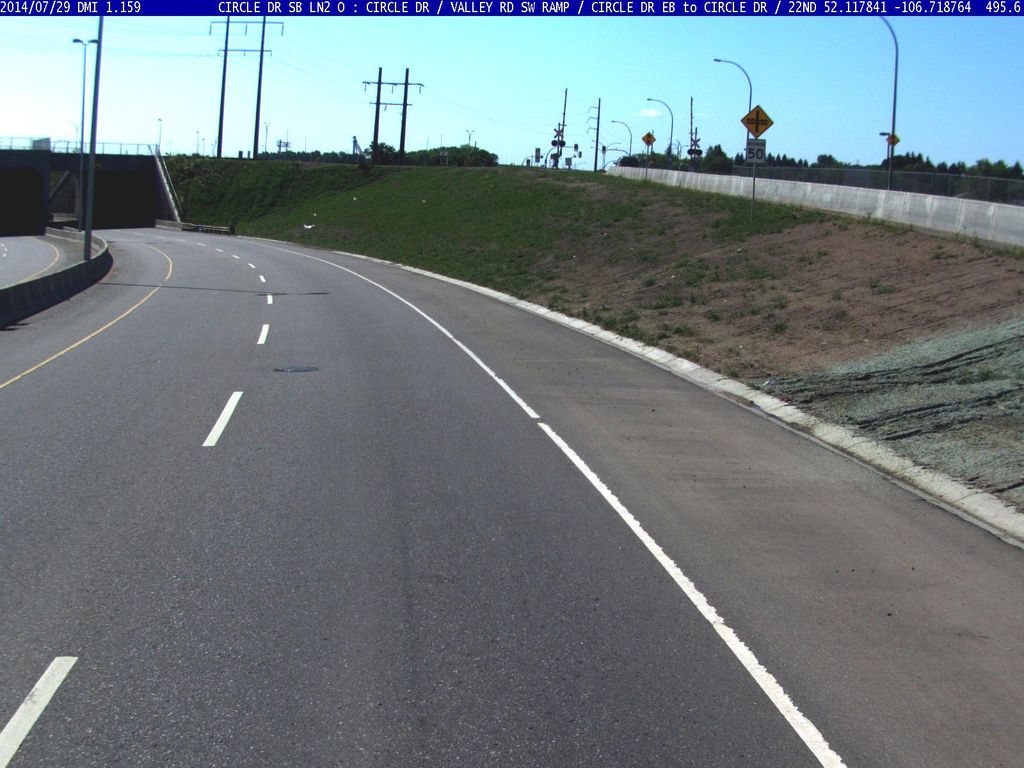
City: saskatoon